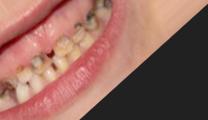
Condition: Caries